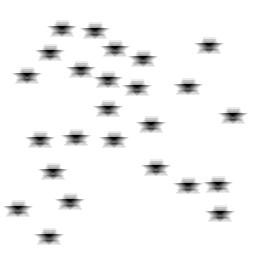
Squares: 0
Triangles: 0
Stars: 25
Total shapes: 25